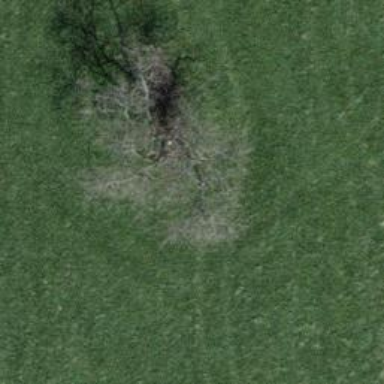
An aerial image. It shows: Agricultural area with broadleaved deciduous trees.